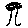
Label: tree